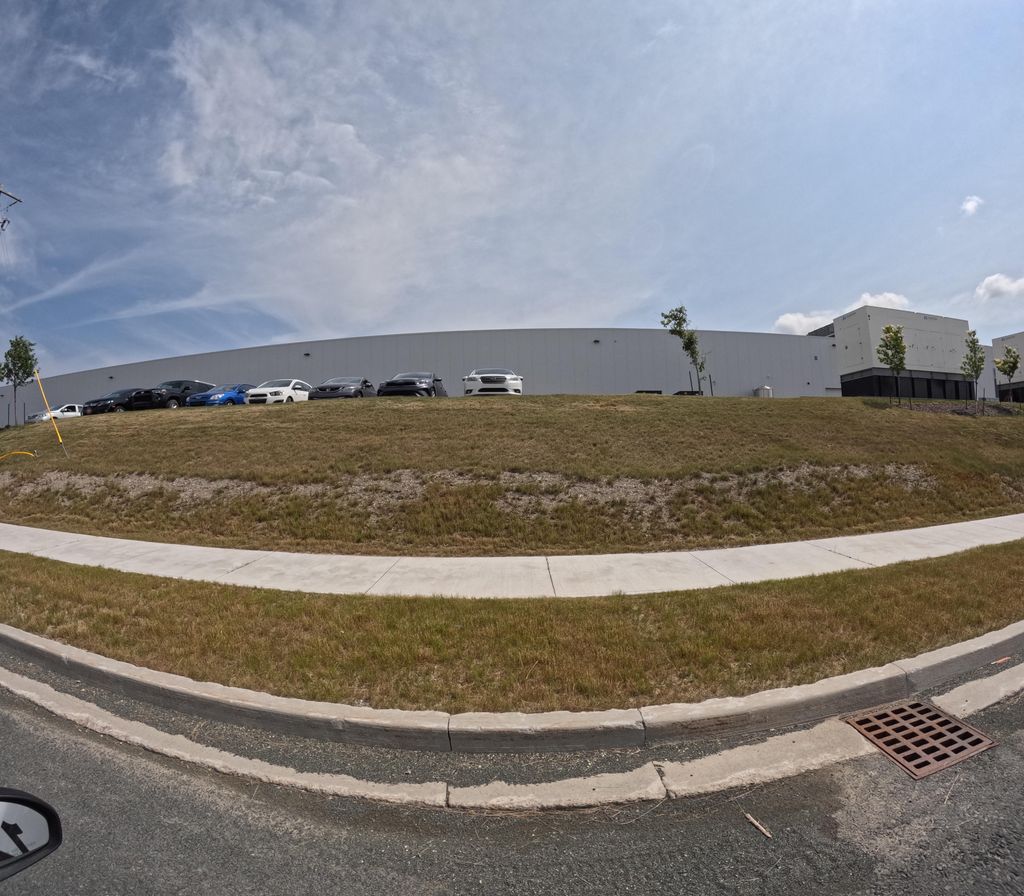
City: st_johns